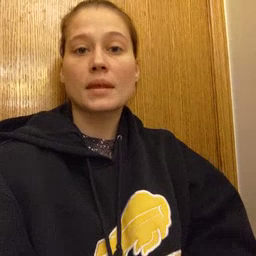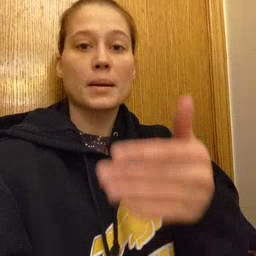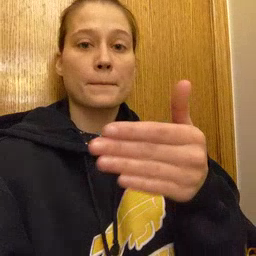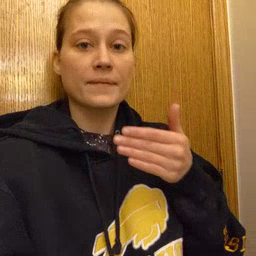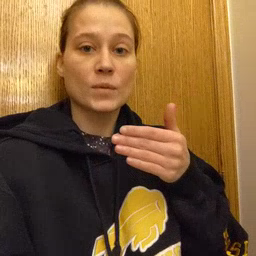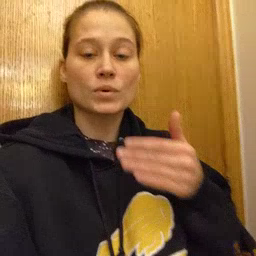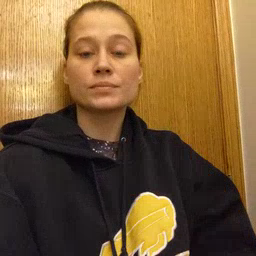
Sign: before